Interaction volume radius: 10 \u00c5
Interaction volume height: 30 \u00c5
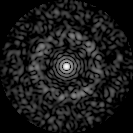
Disorder parameter: 0.8449